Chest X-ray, PA view. Patient: 37 years old, sex F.
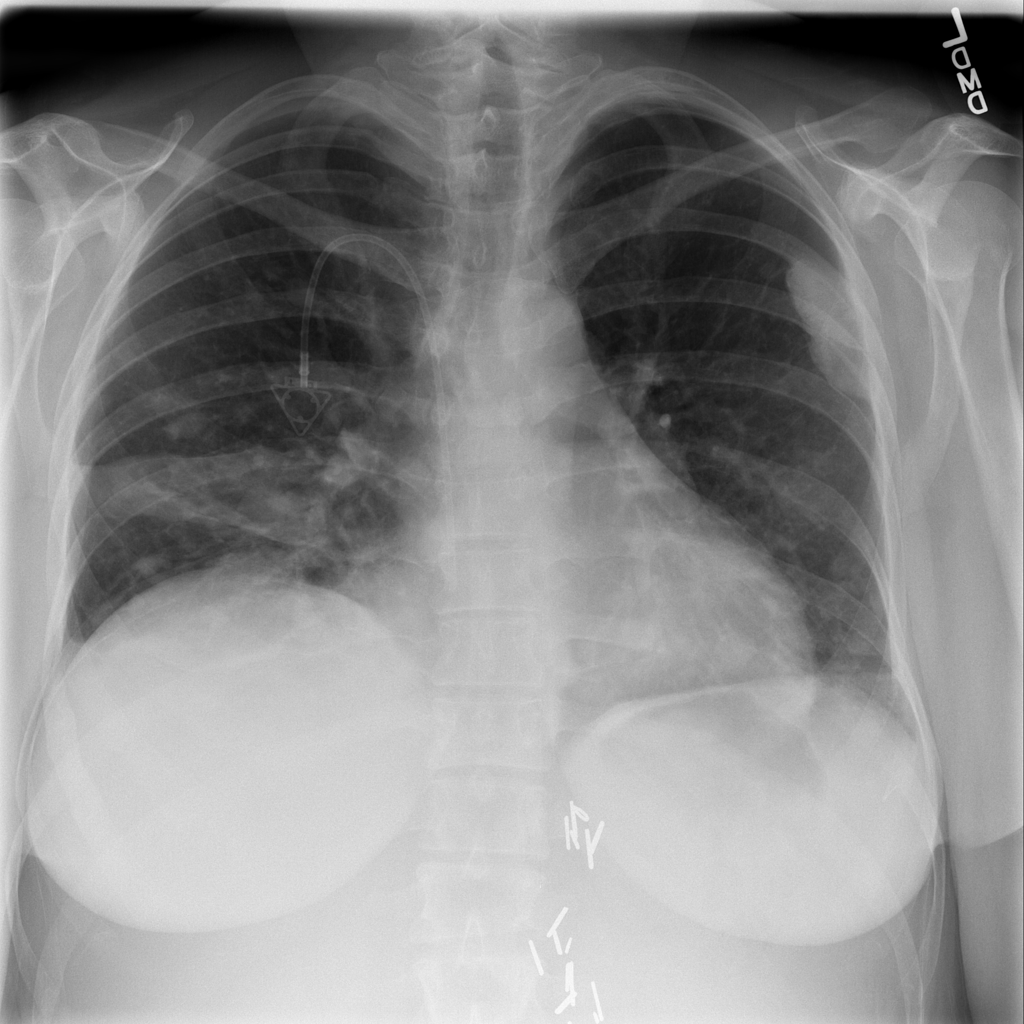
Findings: Infiltration, Mass